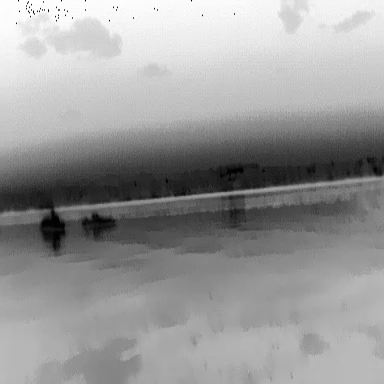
There is a warship in the infrared image.